【题型】证明题　【知识点】平面几何　【难度】easy
已知：如图, 四边形 $ABCD$ 中, $AB // CD$, $\angle BAD = 90^\circ$, 对角线 $AC$、$BD$ 相交于点 $O$, 点 $E$ 在边 $BC$ 上, $AE \perp BD$, 垂足为点 $F$, $AB \cdot DC = BF \cdot BD$。

(1) 证明：四边形 $ABCD$ 为矩形；

(2) 过点 $O$ 作 $OG \perp AC$ 交 $AD$ 于点 $G$, 求证：$EC = 2DG$。
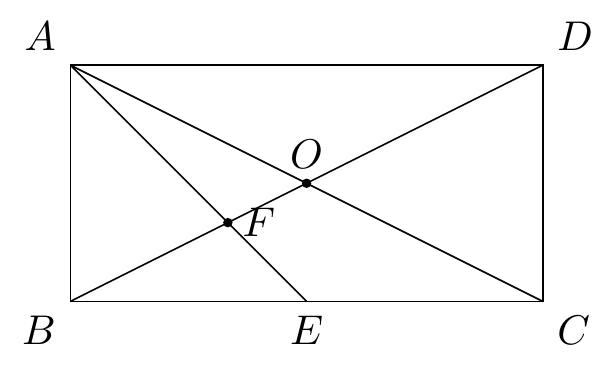
【解答】
解：(1)证明：$\because \angle BAD = 90^\circ$,

$\therefore \angle BAE + \angle DAE = 90^\circ$,

又 $\because AE \perp BD$,

$\therefore \angle AFD = 90^\circ$,

$\therefore \angle DAE + \angle ADB = 90^\circ$,

$\therefore \angle BAE = \angle ADB$,

$\therefore \triangle ABF \sim \triangle DBA$,

$\therefore \frac{AB}{BF} = \frac{BD}{AB}$,

$\therefore AB^2 = BF \cdot BD$,

又 $\because AB \cdot CD = BF \cdot BD$,

$\therefore AB = CD$,

又 $\because AB // CD$, 且 $\angle BAD = 90^\circ$,

$\therefore$ 四边形 $ABCD$ 是矩形；

(2)证明：$\because OG \perp AC$,

$\therefore \angle GOD + \angle DOC = 90^\circ$,

在矩形 $ABCD$ 中, $\angle DOC = \angle ADF$,

又 $\because AE \perp BD$,

$\therefore \angle AOF + \angle EAC = 90^\circ$,

$\therefore \angle EAC = \angle GOD$,

在矩形 $ABCD$ 中, $\angle ADB = \angle DBC = \angle ACB$,

$\therefore \triangle GOD \sim \triangle EAC$,

$\therefore \frac{GD}{EC} = \frac{DO}{AC} = \frac{1}{2}$,

$\therefore EC = 2GD$。

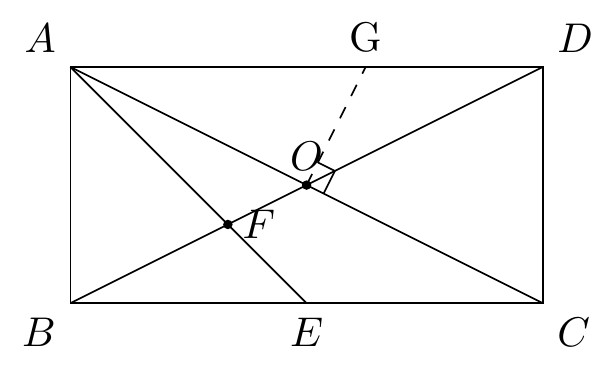